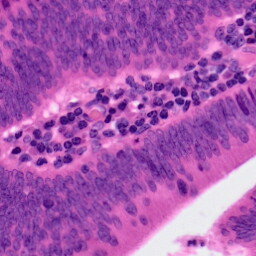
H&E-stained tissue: Colon